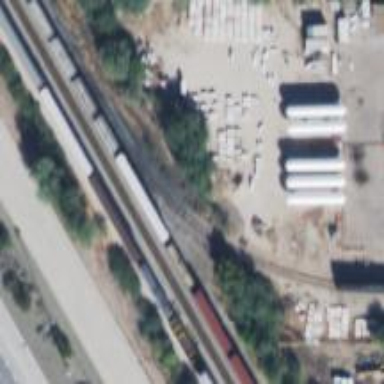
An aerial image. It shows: Railway siding for service.